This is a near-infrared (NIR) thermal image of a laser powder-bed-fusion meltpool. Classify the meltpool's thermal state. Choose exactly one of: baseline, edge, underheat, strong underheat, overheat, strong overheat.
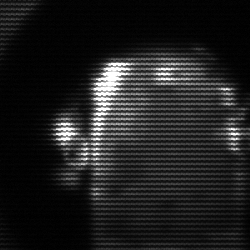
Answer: baseline